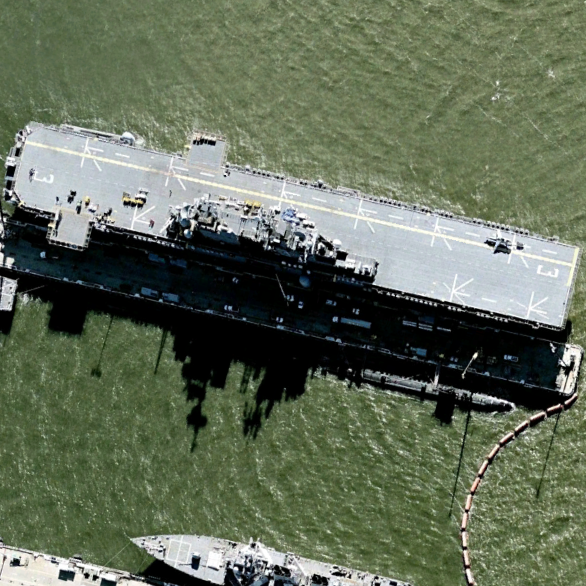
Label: Wasp-class_assault_ship